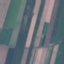
Land use / land cover class: AnnualCrop